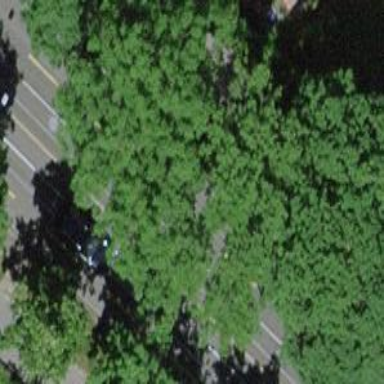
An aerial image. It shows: Avenue lined with trees.